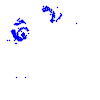
Particle: kaon